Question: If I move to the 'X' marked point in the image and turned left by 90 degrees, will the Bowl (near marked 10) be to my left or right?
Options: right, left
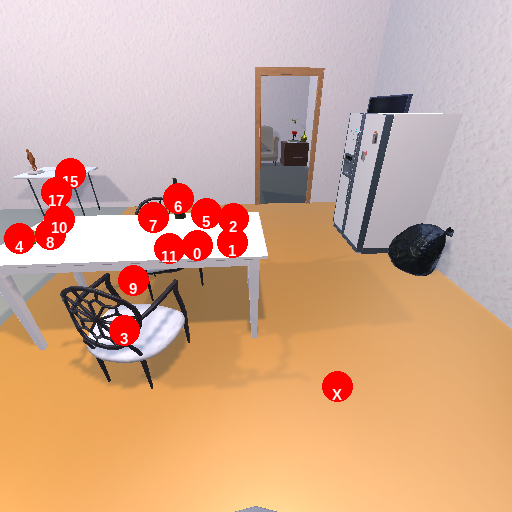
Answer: right